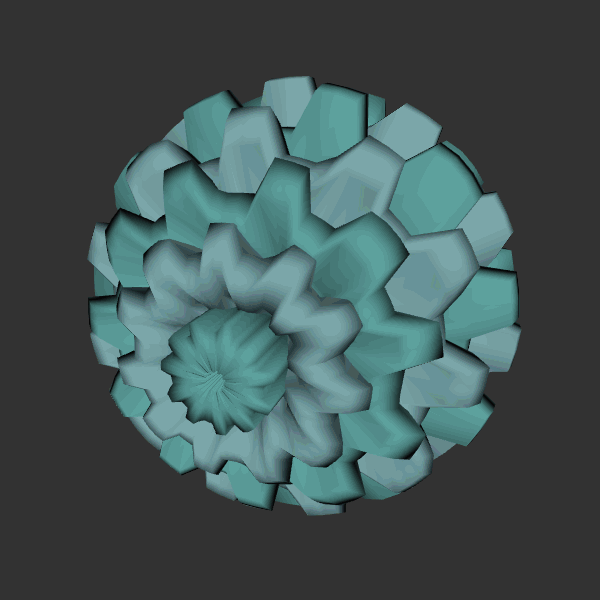
Background: dark